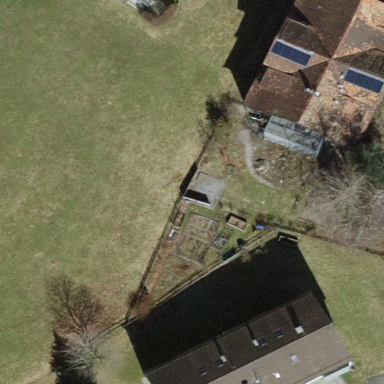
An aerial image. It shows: Simple and straightforward house.